Question: I'm using IntelliJ IDEA for a big multi-module project. We use SVN for source control.
After I made a lot of changes (e.g. refactoring) I want to check them in all in one commit.
But when I press the commit button on the top toolbar, I see commit window with only one module selected, and I have to manually check all the modules:

The question is: how to check in all modules at once without this manual clicking?
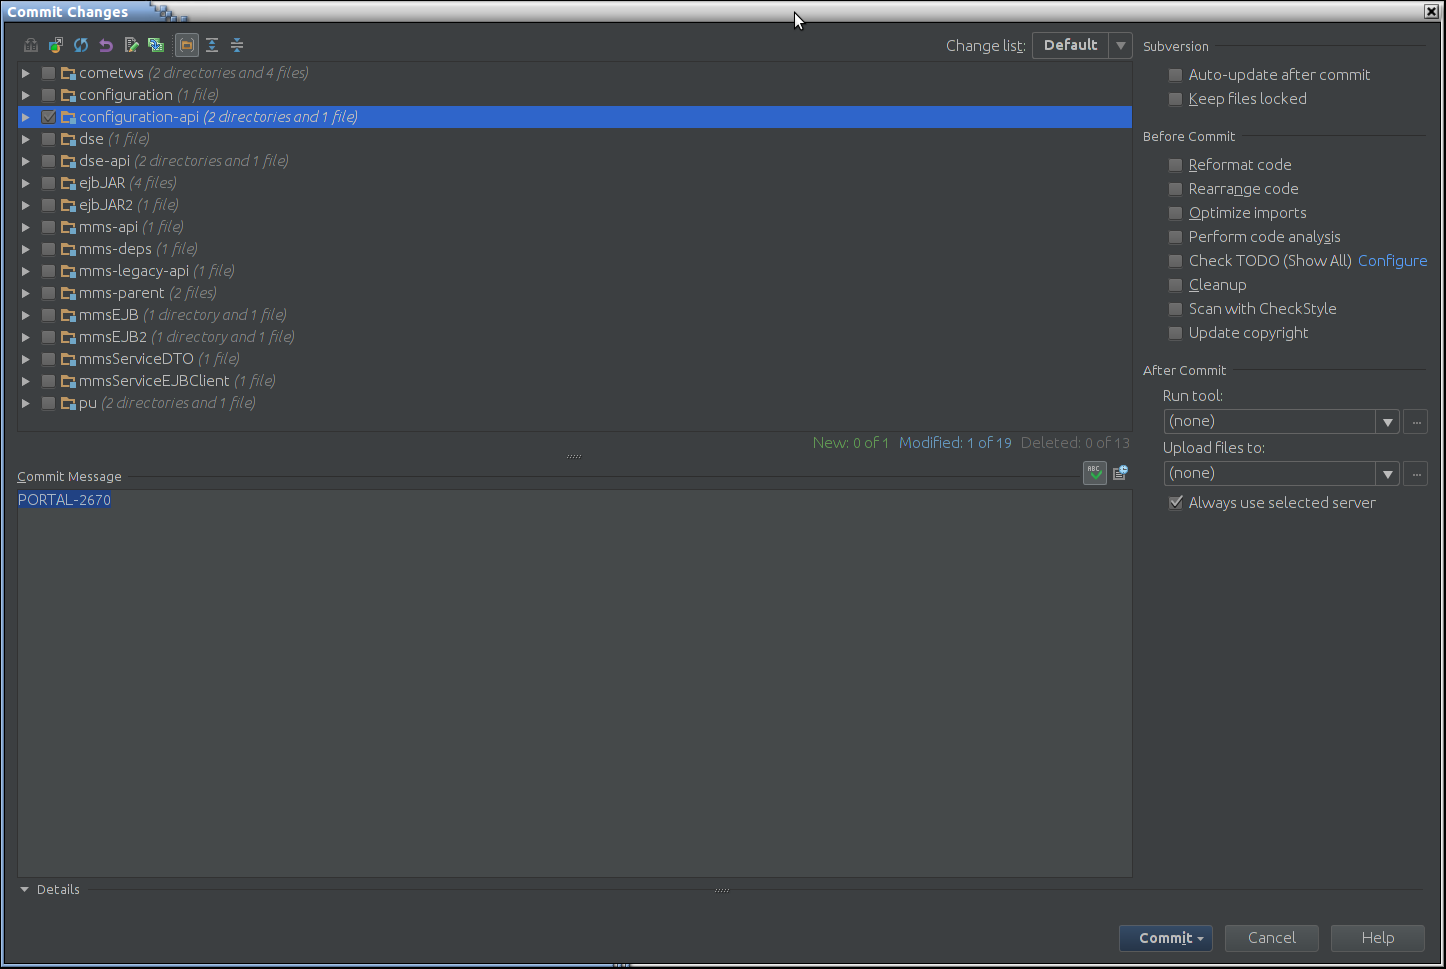
Answer: This is more of a UI hack, but you can do it like this:
With the focus in the modules list pane, hit to select everything and then hit to select / deselect all of the modules at once.
Otherwise, you could try to do this via the 'Changes' pane (shortcut: ) and use the 'Commit Changes...' operation from there.